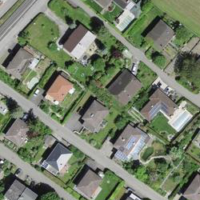
EUNIS habitat code: 55
Species observed at this site:
Daucus carota
Fritillaria meleagris
Primula veris
Ophrys insectifera
Chenopodium album